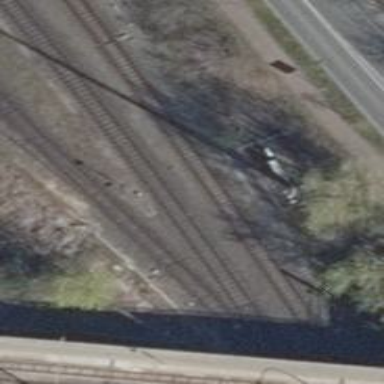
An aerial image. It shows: Railway switch.